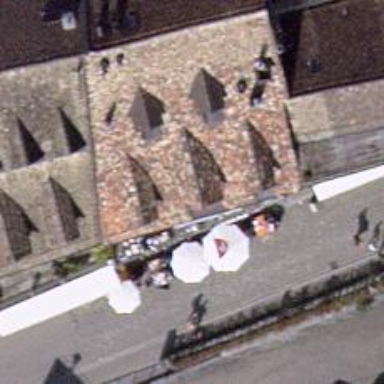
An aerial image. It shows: Restaurant.